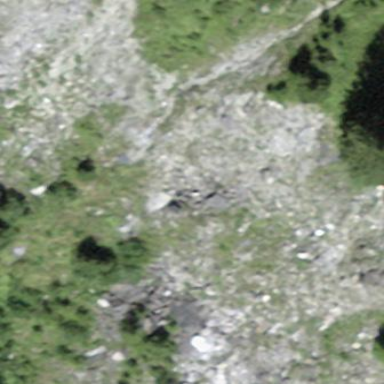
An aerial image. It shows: Natural scree.